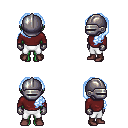
a pixel art fantasy rpg character, female body template, orc, green skin, maroon long-sleeve shirt, white pants, white cyan princess hairstyle, metal helm, metal gloves, maroon shoes, four views (front, back, left, right), 2x2 character sprite sheet, small pixel art, hard edges, no anti-aliasing